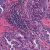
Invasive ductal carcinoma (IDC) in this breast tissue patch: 0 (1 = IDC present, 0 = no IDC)